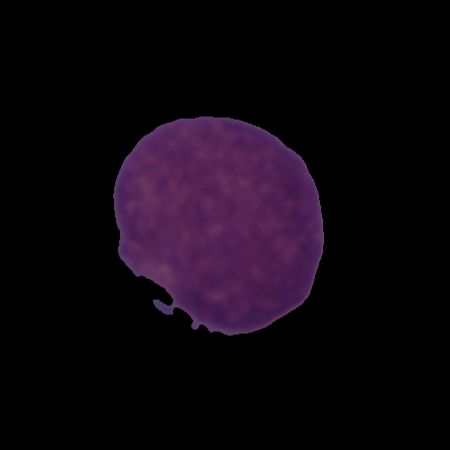
Label: healthy